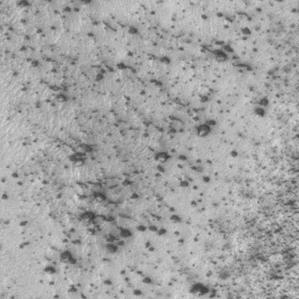
Label: frost